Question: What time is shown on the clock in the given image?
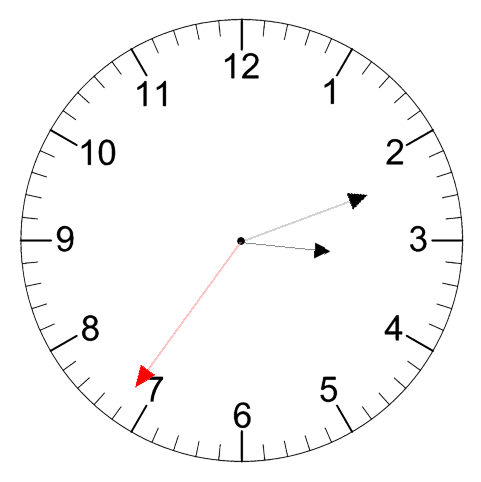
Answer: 03:11:36